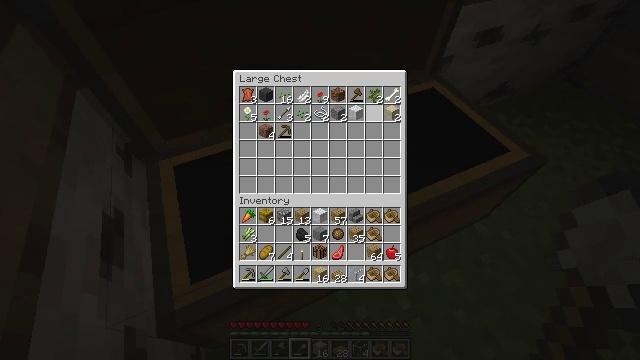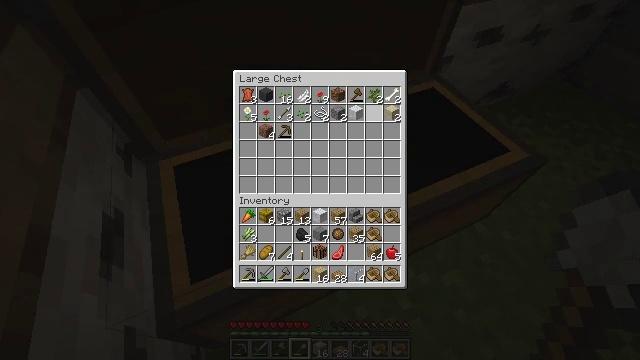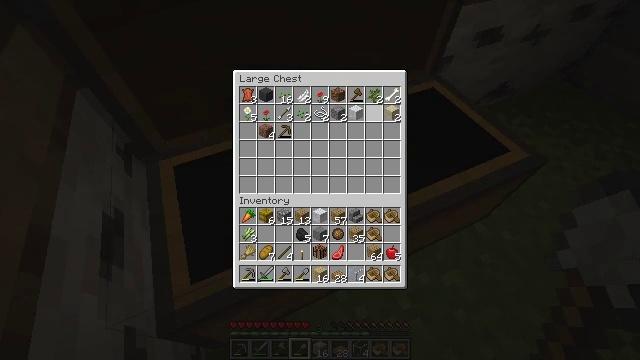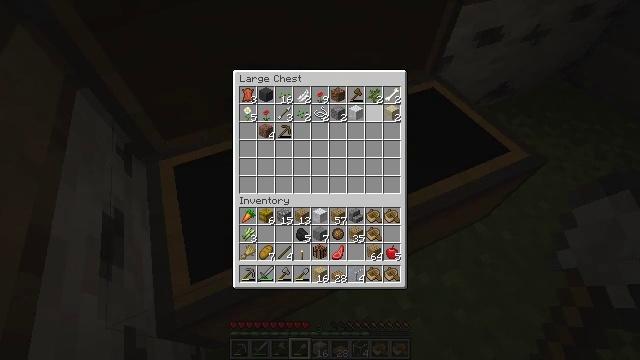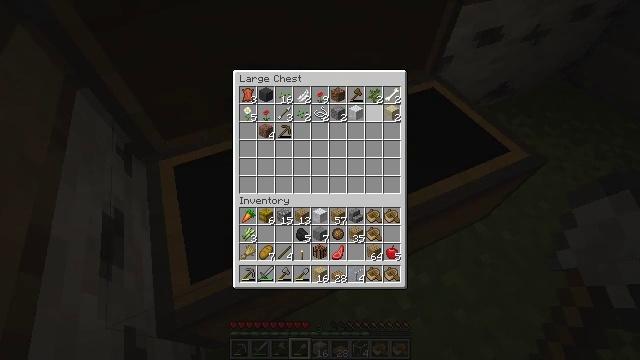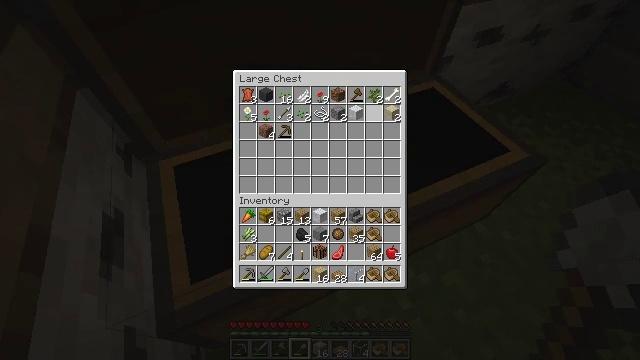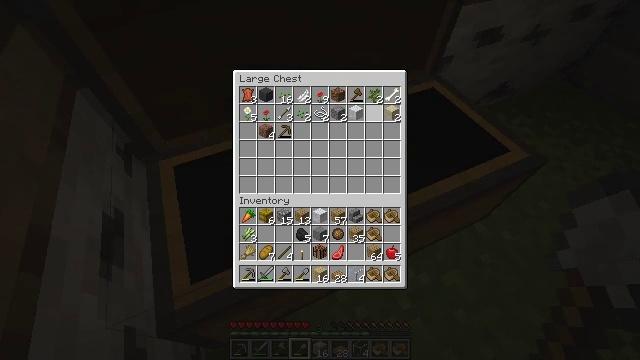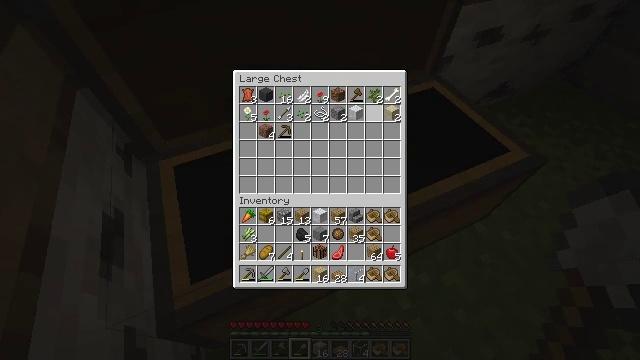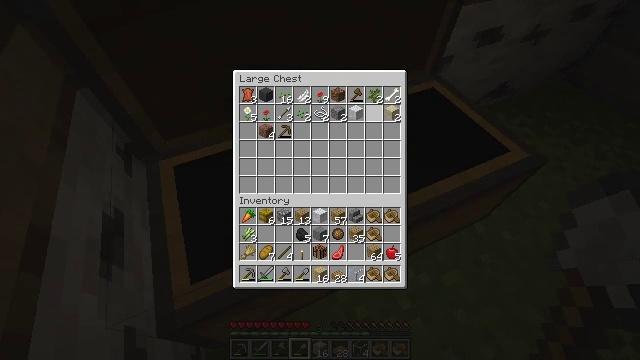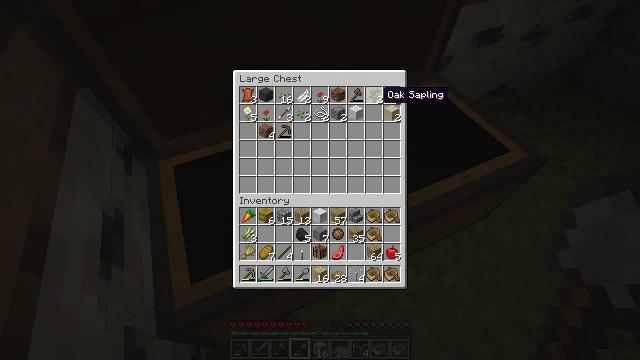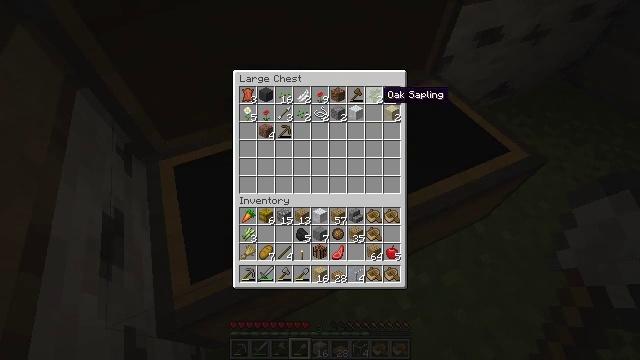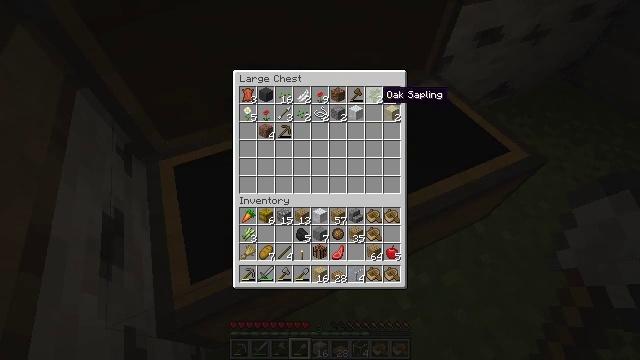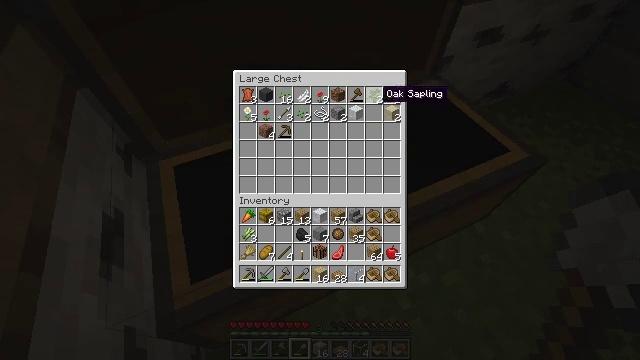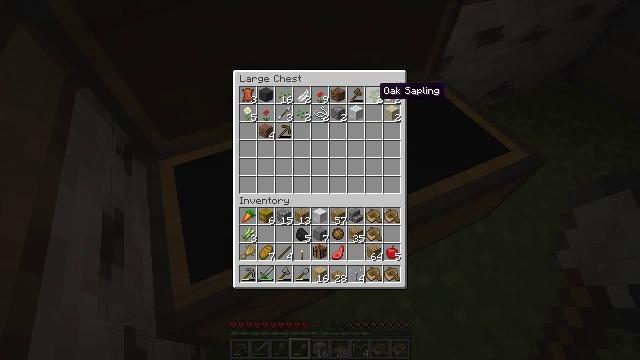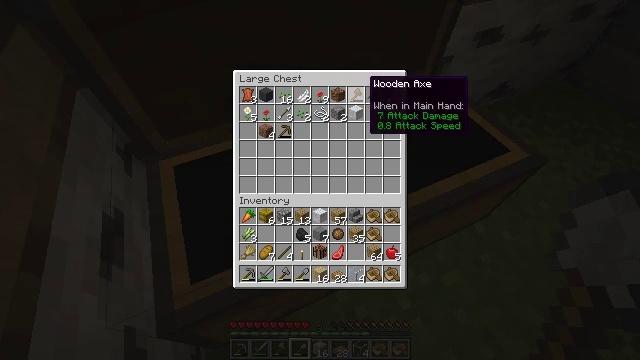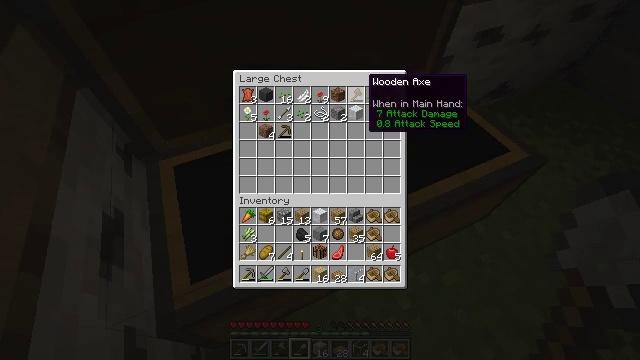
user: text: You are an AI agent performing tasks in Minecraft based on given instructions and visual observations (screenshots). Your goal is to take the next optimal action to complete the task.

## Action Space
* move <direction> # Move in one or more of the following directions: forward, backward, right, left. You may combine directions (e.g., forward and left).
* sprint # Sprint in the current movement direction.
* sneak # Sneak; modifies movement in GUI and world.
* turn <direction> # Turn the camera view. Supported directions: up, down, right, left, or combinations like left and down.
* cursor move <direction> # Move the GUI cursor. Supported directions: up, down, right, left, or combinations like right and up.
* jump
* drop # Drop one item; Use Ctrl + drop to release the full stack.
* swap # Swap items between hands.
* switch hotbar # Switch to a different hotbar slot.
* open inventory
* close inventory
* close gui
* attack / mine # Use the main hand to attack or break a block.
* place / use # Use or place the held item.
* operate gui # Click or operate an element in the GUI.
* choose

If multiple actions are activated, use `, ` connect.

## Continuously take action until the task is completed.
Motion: motion action
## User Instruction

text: Break the existing planks.
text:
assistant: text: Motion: no_op
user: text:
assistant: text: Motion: no_op
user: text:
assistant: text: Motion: no_op
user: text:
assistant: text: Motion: no_op
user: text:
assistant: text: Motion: no_op
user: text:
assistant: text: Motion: no_op
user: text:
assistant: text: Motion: no_op
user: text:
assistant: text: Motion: no_op
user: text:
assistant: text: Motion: no_op
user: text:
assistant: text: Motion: no_op
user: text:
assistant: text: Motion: no_op
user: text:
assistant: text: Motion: no_op
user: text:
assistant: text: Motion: no_op
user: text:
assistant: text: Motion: cursor move left and up
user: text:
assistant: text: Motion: no_op
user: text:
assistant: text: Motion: no_op
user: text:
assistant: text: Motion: no_op
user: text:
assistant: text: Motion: no_op
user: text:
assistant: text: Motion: no_op
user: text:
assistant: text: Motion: no_op
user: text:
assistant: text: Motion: no_op
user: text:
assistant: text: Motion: no_op
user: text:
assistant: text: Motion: no_op
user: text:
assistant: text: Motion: no_op
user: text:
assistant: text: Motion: no_op
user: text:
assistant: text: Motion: no_op
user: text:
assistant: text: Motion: no_op
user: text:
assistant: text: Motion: no_op
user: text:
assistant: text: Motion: no_op
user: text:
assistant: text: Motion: no_op